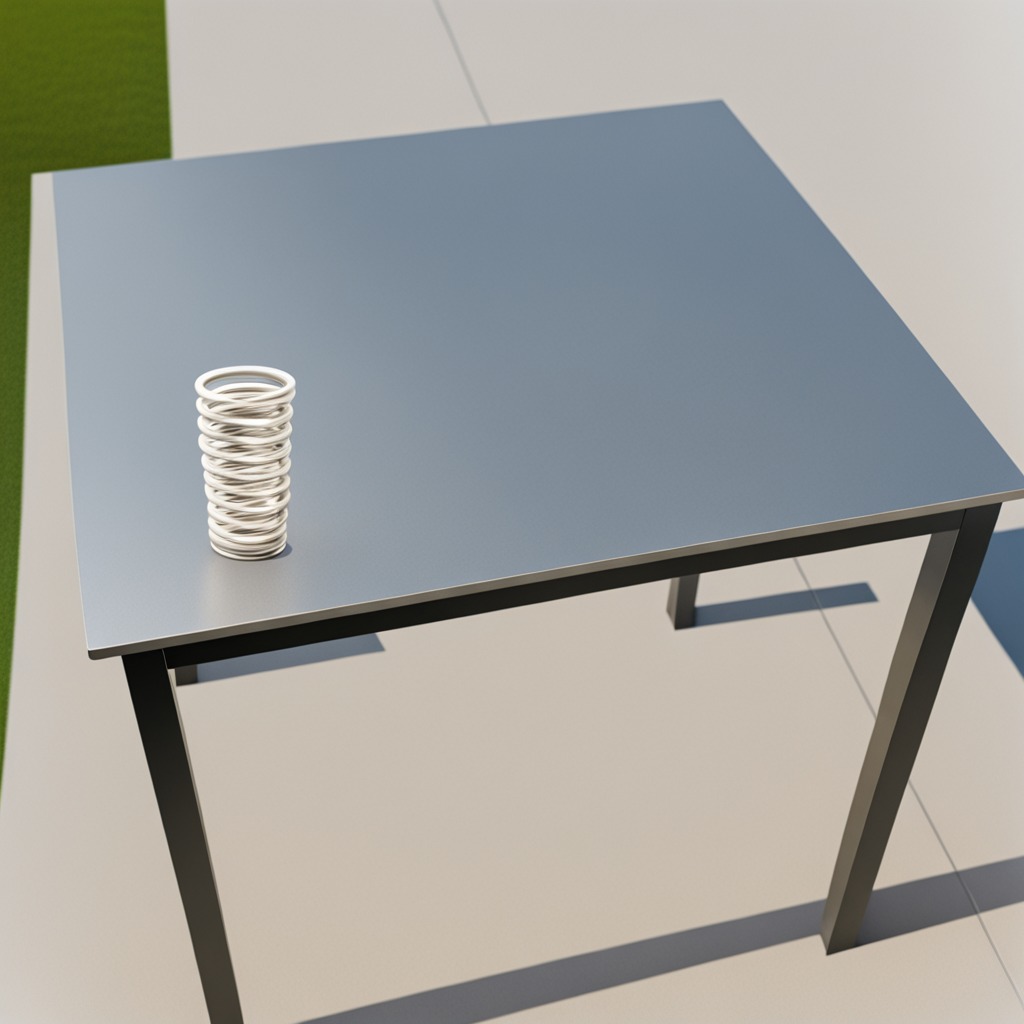
A coiled metal spring is lying on the clean utility table in a temporary outdoor tool station.